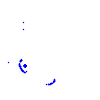
Particle: kaon